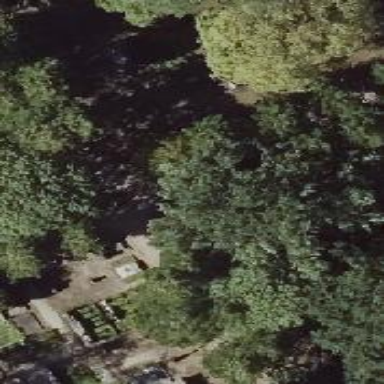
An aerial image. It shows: Tomb in historic cemetery.